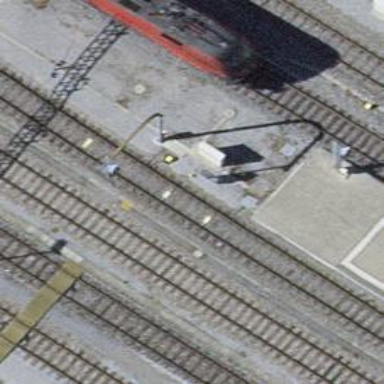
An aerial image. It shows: Railway signal.